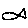
Label: fish